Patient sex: M
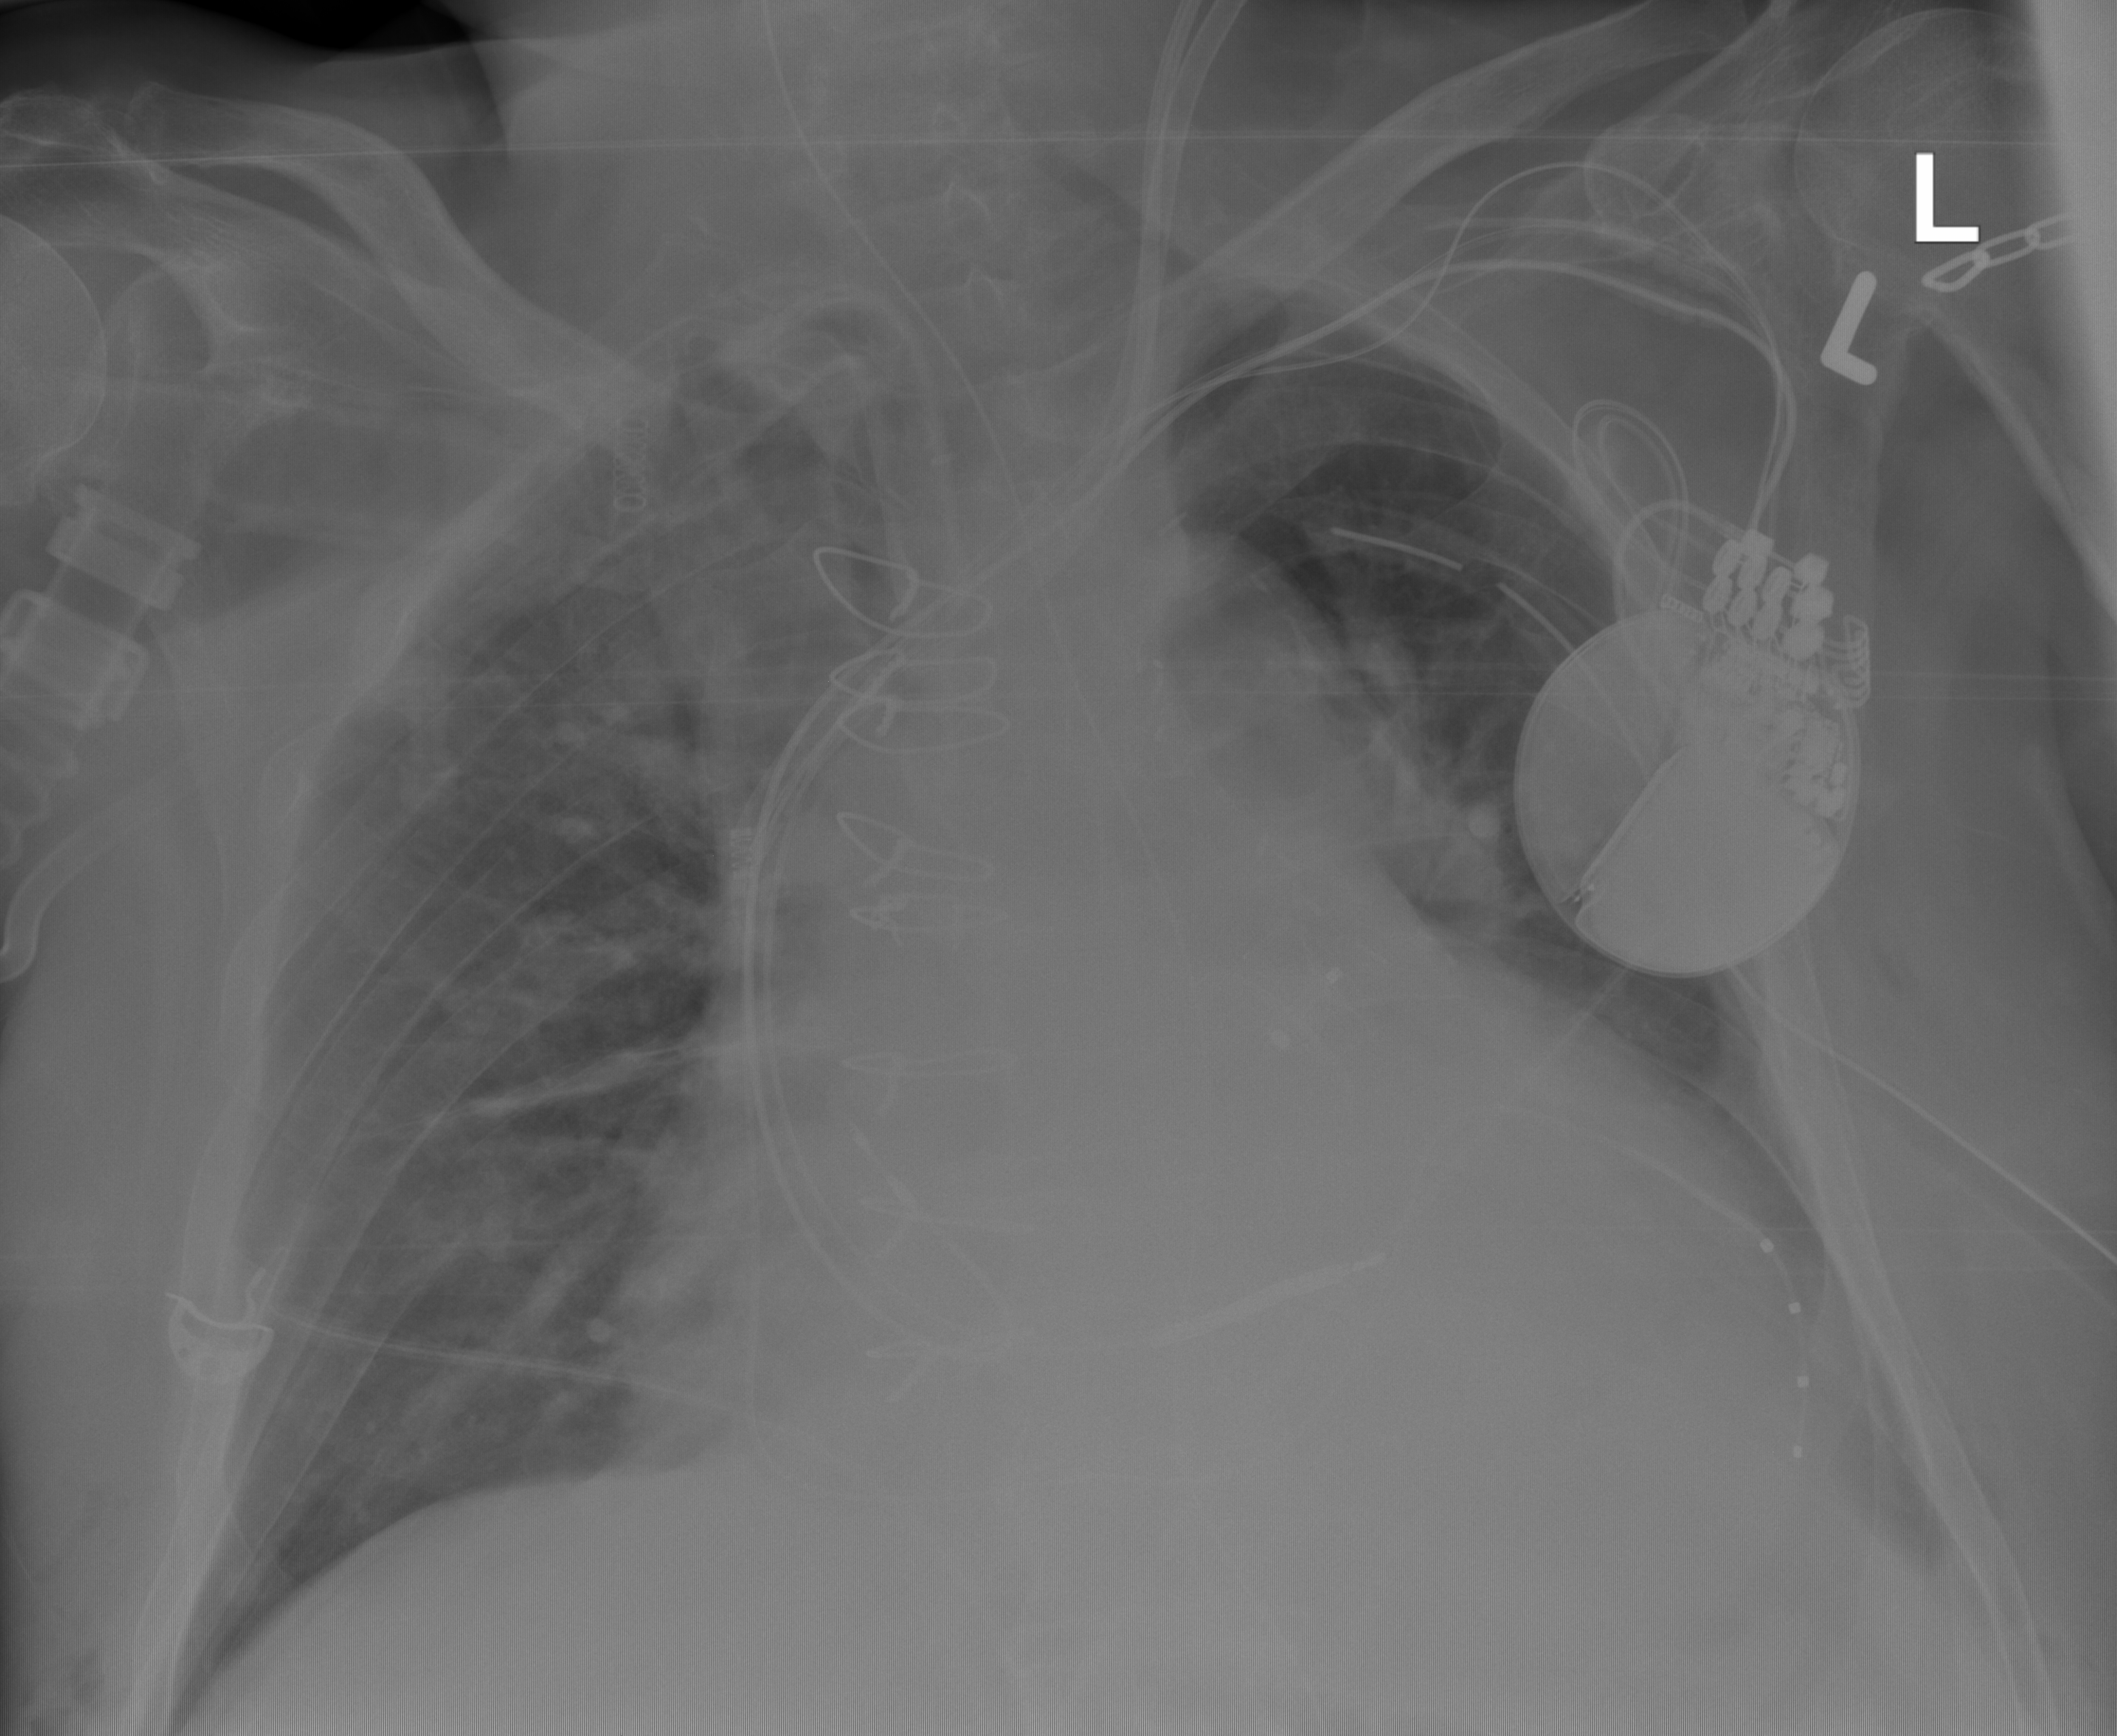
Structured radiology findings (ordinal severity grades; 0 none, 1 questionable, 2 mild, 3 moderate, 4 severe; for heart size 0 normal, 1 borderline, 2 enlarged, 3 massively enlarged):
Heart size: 3
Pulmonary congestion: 1
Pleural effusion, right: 0
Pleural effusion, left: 2
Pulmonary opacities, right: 2
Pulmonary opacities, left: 0
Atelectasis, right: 1
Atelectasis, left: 2